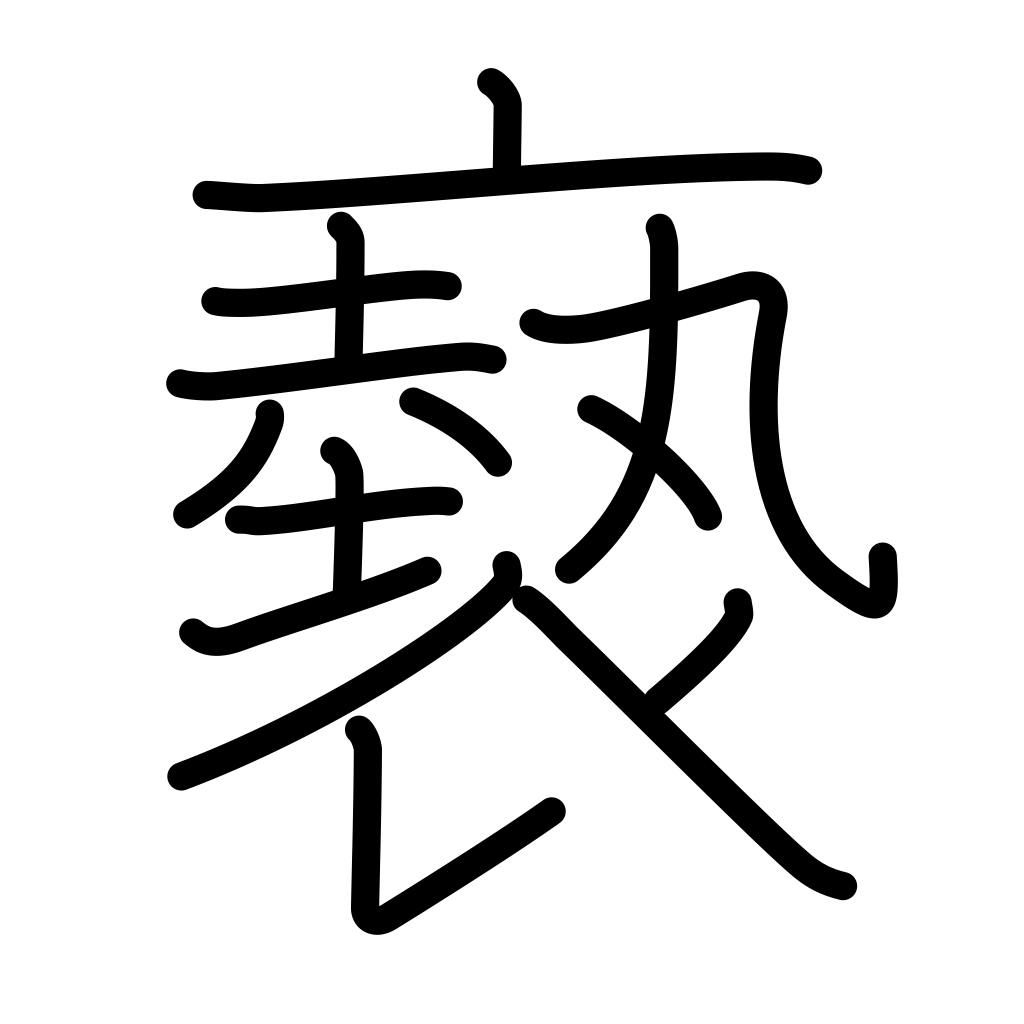
Meaning: filthy